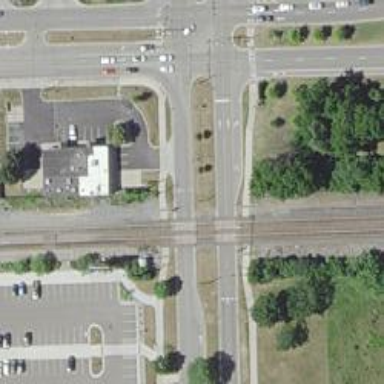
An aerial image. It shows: Crossing for the railway.